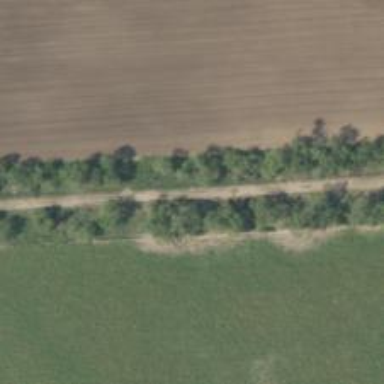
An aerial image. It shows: Abandoned railway.